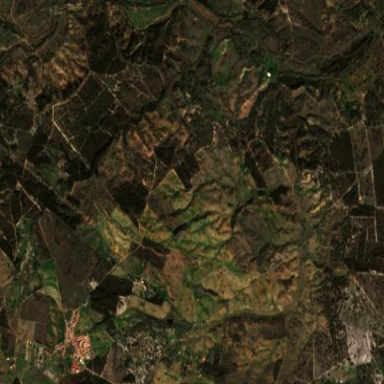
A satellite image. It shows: Dehesa landscape consisting of grassland.